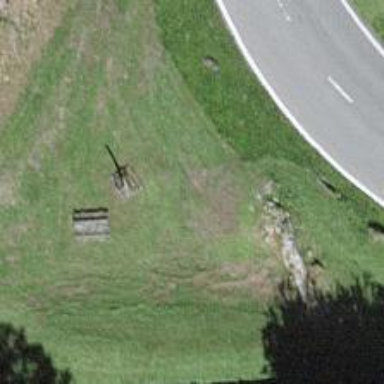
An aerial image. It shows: Historic wayside cross.